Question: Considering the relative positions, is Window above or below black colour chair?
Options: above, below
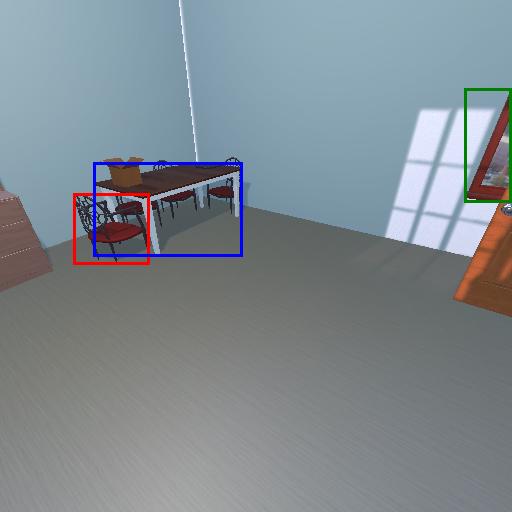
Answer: above